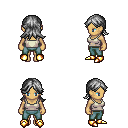
a pixel art fantasy rpg character, female body template, human, tanned skin, white pirate shirt, teal pants, gray loose hair, gold boots, four views (front, back, left, right), 2x2 character sprite sheet, small pixel art, hard edges, no anti-aliasing